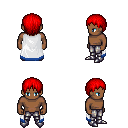
a pixel art fantasy rpg character, male body template, human, dark skin, white trimmed cape, metal pants, red plain hairstyle, metal boots, four views (front, back, left, right), 2x2 character sprite sheet, small pixel art, hard edges, no anti-aliasing